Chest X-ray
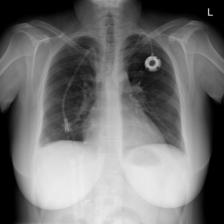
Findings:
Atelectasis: negative
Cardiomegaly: negative
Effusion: negative
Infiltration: negative
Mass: negative
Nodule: negative
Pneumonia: negative
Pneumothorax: negative
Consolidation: negative
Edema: negative
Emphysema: negative
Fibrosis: negative
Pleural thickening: negative
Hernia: negative